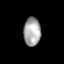
Tissue: lung
Cell type: Epithelial cells
Senescence score: 0.2231
Nuclear area (px): 473
Mean DAPI intensity: 168.163